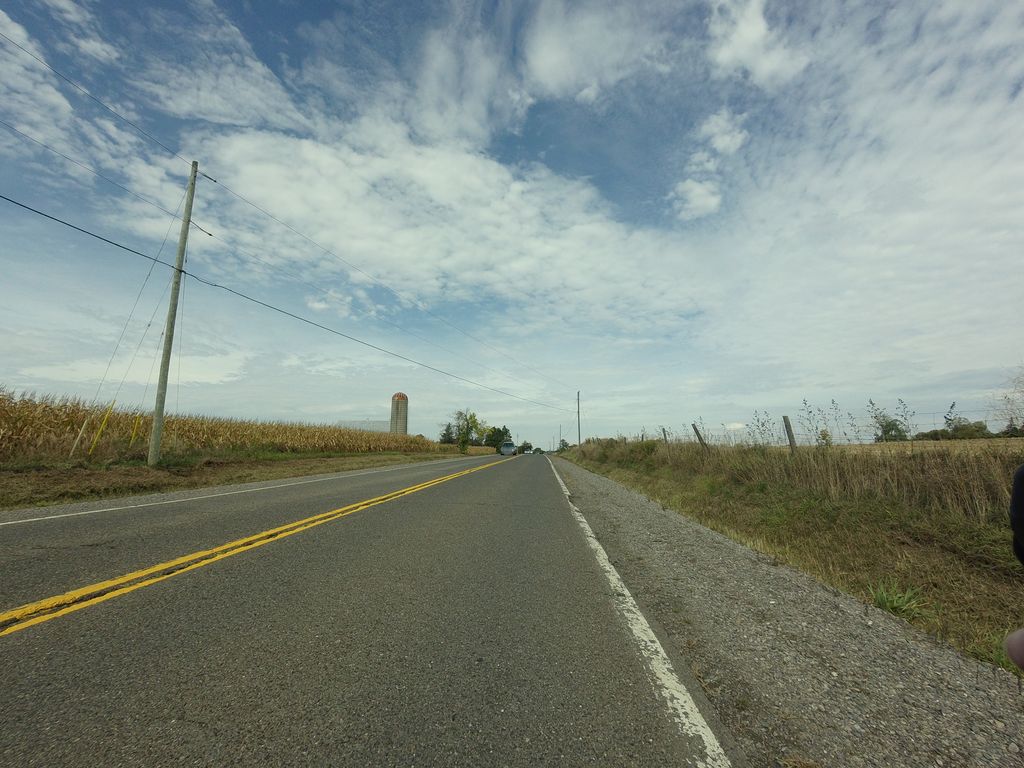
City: hamilton